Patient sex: M
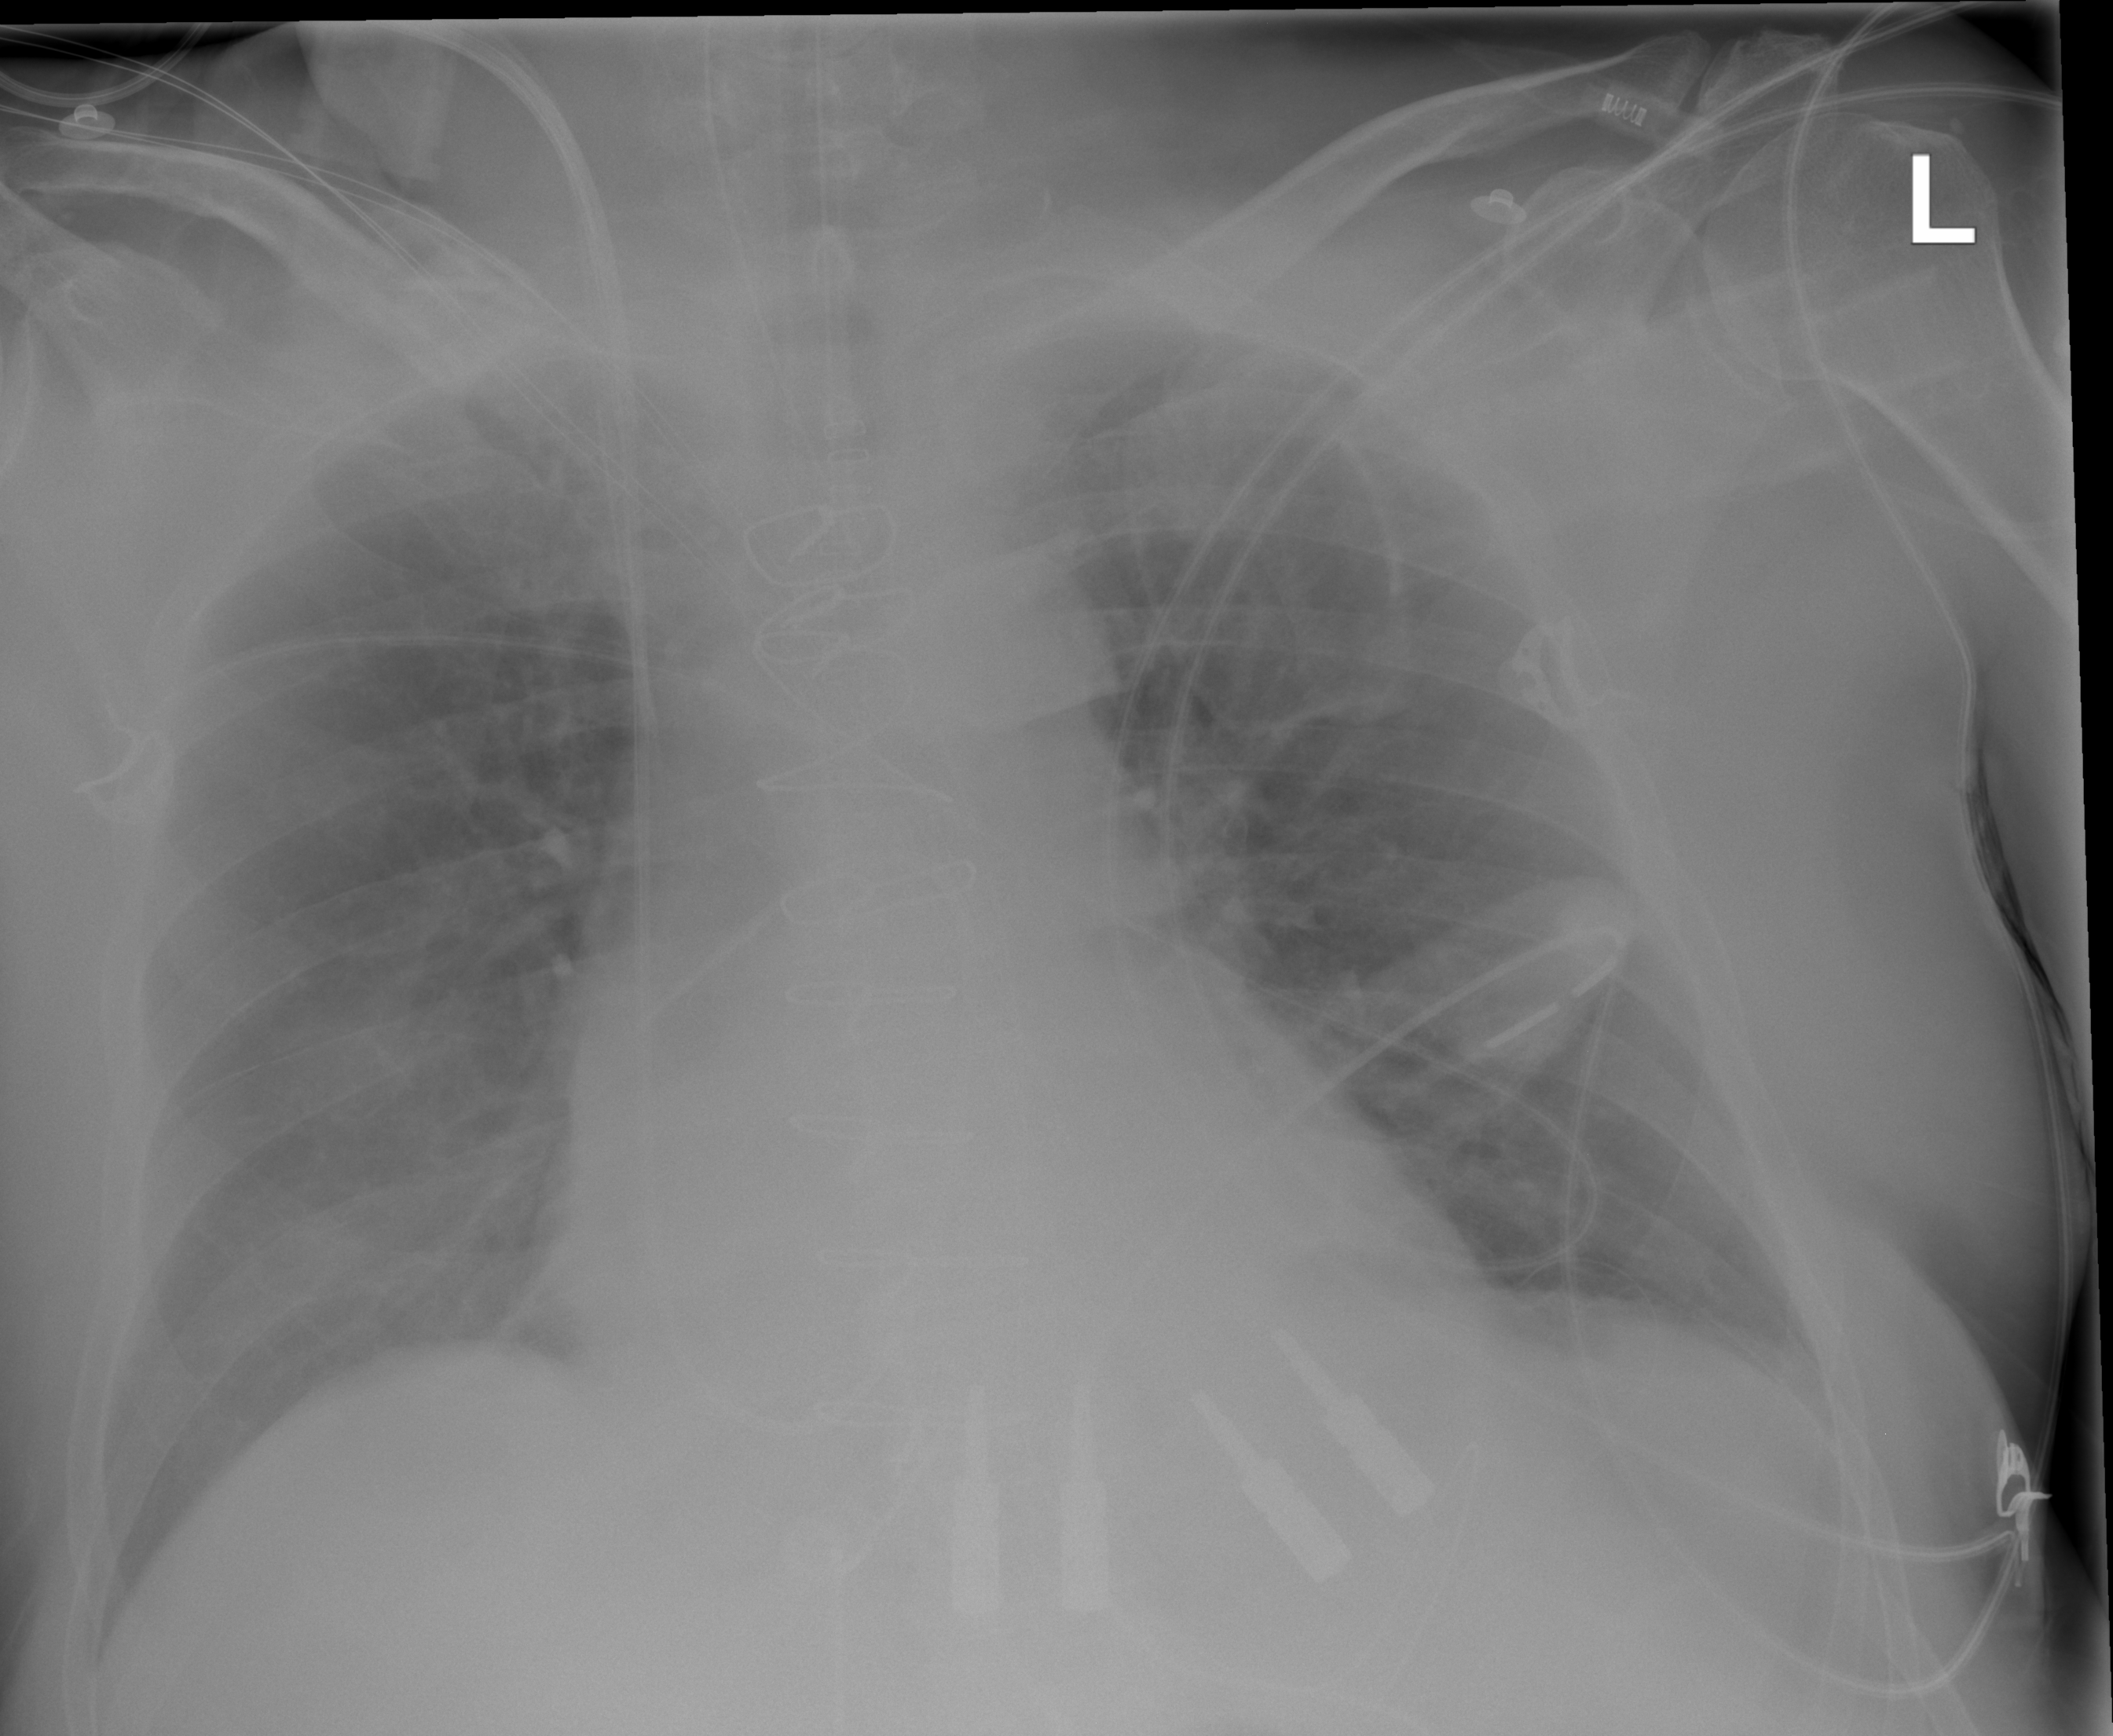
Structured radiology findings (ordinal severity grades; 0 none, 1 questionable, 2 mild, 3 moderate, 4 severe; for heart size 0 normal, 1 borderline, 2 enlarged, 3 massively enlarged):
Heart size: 2
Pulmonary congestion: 2
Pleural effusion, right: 0
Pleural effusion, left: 2
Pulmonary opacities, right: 0
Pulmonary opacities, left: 0
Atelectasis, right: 2
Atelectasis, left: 2